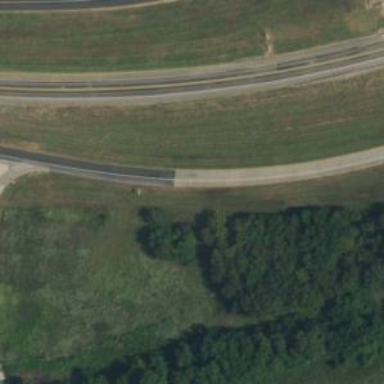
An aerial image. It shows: Trunk link highway.